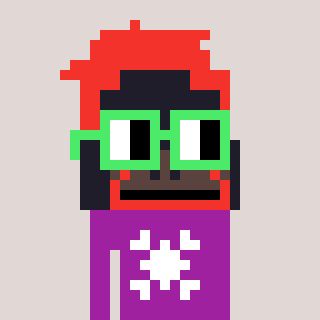
a pixel art character with square light green glasses, a orangutan-shaped head and a magenta-colored body on a warm background